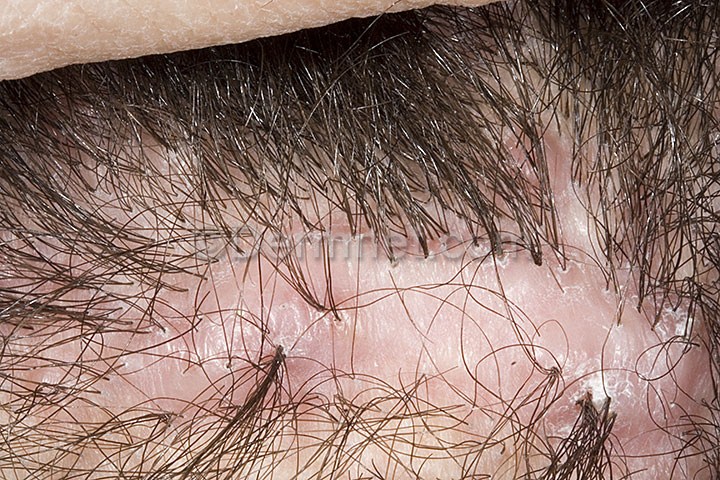
Disease: Hair Loss Photos Alopecia and other Hair Diseases